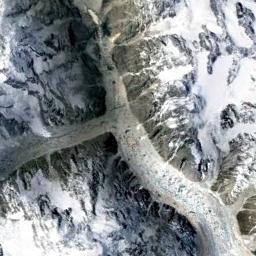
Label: snowberg